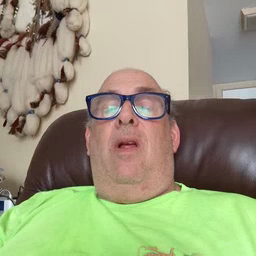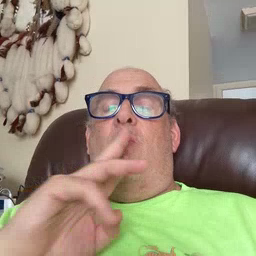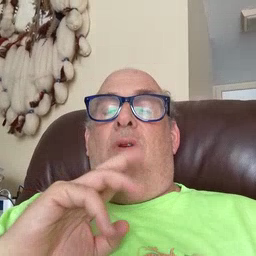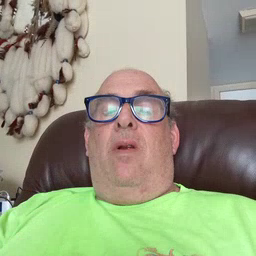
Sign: water